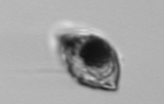
Label: Amphidinium